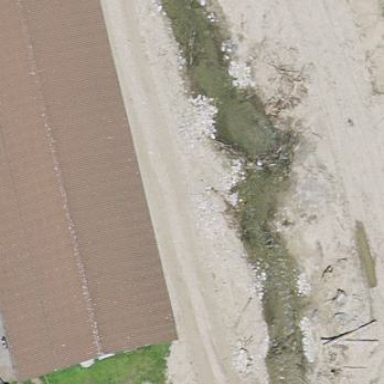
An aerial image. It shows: Rural barn.